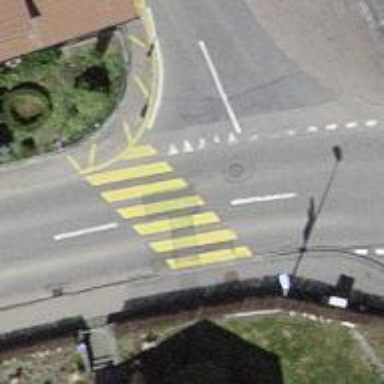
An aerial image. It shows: Uncontrolled zebra crossing on the road.